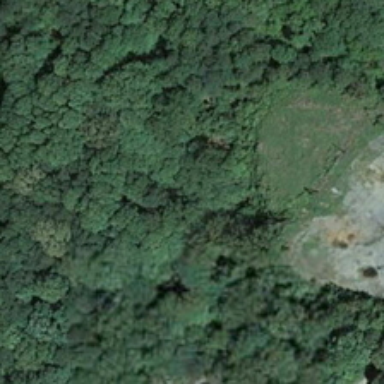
Many green trees are in a piece of forest .